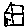
Label: house